Interaction volume radius: 10 \u00c5
Interaction volume height: 40 \u00c5
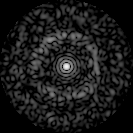
Disorder parameter: 0.8435